Question: I create "normal" table and all TD's have "border: 1px solid #e6e6e6" and "margin: 0". TR and TABLE have too "margin/padding: 0" but I still have space between TDs like here: h

Why? :)
'''
<td></td>
'''
<URL>
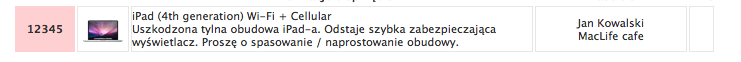
Answer: Use cellspacing and cellpadding :
'''
<table cellspacing="0" cellpadding="0">
</table>
'''